Question: I have got UiCollectionView with rounded cel (on iPad 3-4, on iPhone 1-2).
I need show view below any clicked cell as on screen (with change text length).

I spend a lot of time thinking about this.
My first step was make custom cell that show the frame below cells, but it was wrong step.
Rounded cells changed padding when this was added...
I am using RAReorderableLayout, additionally to swipe cells.
Any idea?
Please help me with this problem.
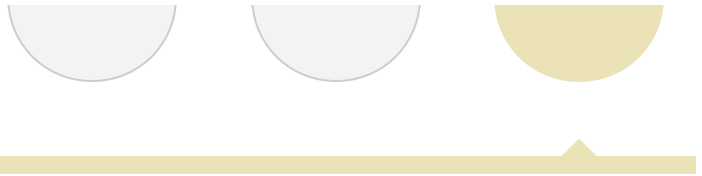
Answer: You could make it a custom 'UIView', which has 3 parts: the part before the tick, the image with the tick and the part after. Then in the delegate method for
'''
- (void)collectionView:(UICollectionView *)collectionView didSelectItemAtIndexPath:(NSIndexPath *)indexPath
'''
you can call an update method on this view, that will change the widths of the three parts according to the selected index in the collection view.
You could even send the width of the collection view cell in this update method to use it for calculating the right widths.
Hope this helps! Good luck!